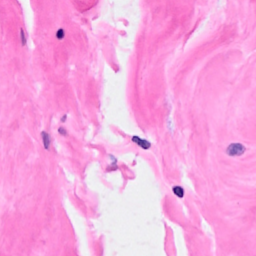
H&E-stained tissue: Breast